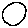
Label: circle